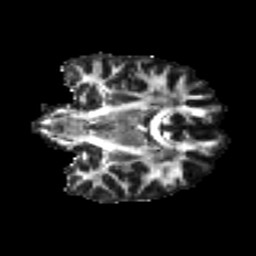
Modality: FA
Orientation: coronal
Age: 32
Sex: male
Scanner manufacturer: ge
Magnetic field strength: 3 T
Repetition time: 7.8 s
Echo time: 0.061 s